Interaction volume radius: 10 \u00c5
Interaction volume height: 45 \u00c5
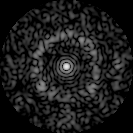
Disorder parameter: 0.7497